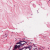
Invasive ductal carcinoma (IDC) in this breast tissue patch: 0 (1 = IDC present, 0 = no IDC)